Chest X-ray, AP view. Patient: 55 years old, sex F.
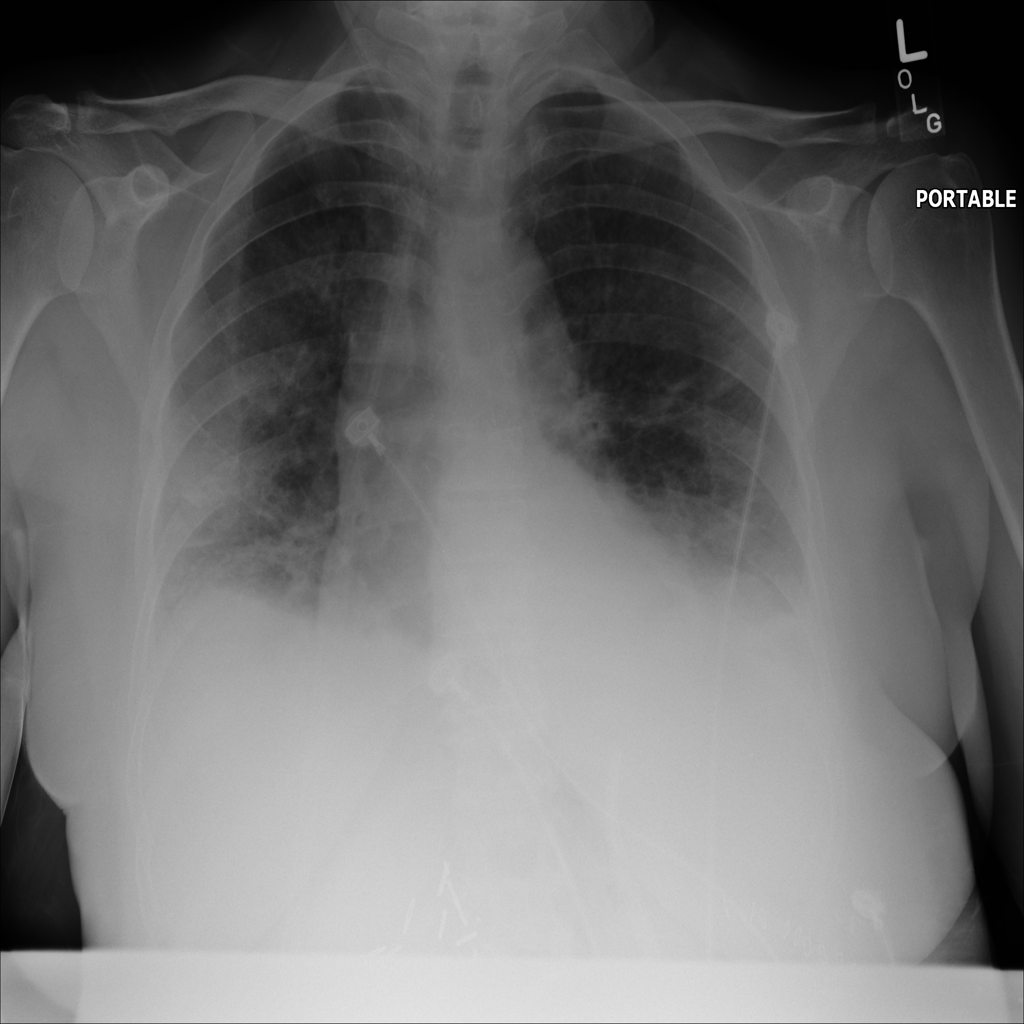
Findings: No Finding